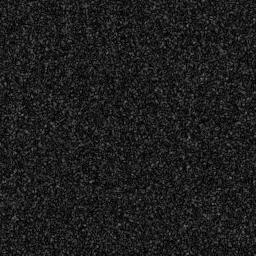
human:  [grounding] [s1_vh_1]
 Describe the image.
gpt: In the satellite image, there is  <ref>2 medium ship </ref> <box>[[0, 36, 7, 55, 0], [13, 38, 23, 55, 0]]</box> located at left,  <ref>1 medium ship </ref> <box>[[39, 35, 48, 53, 0]]</box> located at center,  <ref>1 medium ship </ref> <box>[[40, 73, 45, 88, 0]]</box> located at bottom,  <ref>1 small ship </ref> <box>[[33, 85, 39, 99, 0]]</box> located at bottom,  <ref>1 small ship </ref> <box>[[62, 45, 66, 54, 0]]</box> located at center,  <ref>1 small ship </ref> <box>[[68, 44, 75, 50, 0]]</box> located at right.